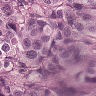
Metastatic tissue present: yes